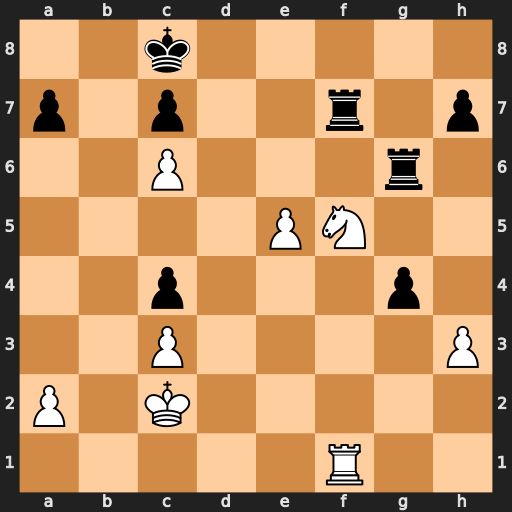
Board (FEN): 2k5/p1p2r1p/2P3r1/4PN2/2p3p1/2P4P/P1K5/5R2
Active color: w
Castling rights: -
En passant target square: -
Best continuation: Ne7+ Kd8 Rxf7